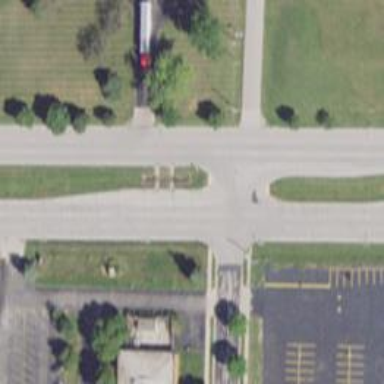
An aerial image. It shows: Unmarked crossing on footway.